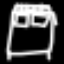
Label: bed